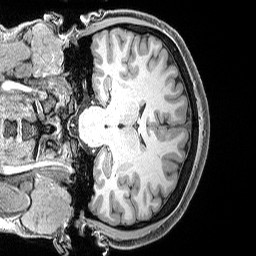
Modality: T1w
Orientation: coronal
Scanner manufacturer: siemens
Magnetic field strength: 3 T
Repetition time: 2.53 s
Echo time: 0.00308 s